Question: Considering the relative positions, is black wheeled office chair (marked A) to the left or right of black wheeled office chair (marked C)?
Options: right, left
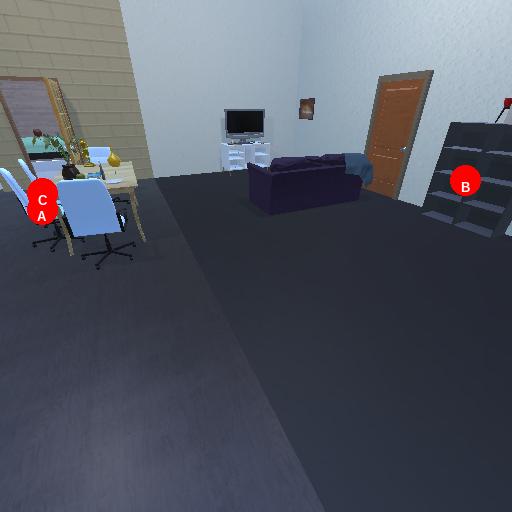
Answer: right